Aerial crown-view tile of a tropical tree (Barro Colorado Island, Panama), acquired 20241014:
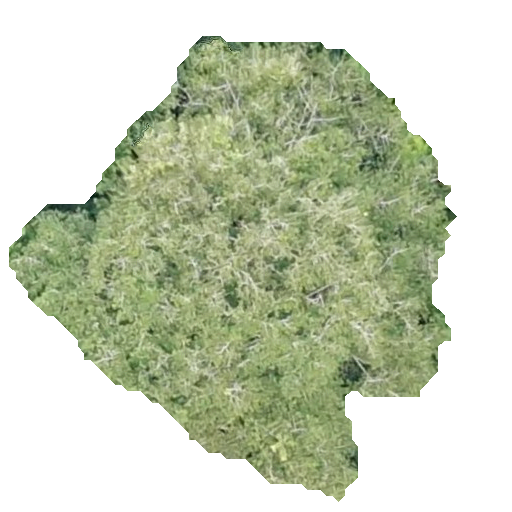
Species: Virola surinamensis
GBIF accepted scientific name: Virola surinamensis
Crown area: 199.738 m²